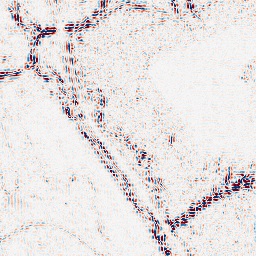
Category: wavelet
Decomposition family: wavelet_biorthogonal
Decomposition parameters: wavelet: bior4.4
level: 2
Upsampling method: linear_exact
Upsampling parameters: scale: 2
Upsampling scale: 2